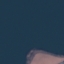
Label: SeaLake